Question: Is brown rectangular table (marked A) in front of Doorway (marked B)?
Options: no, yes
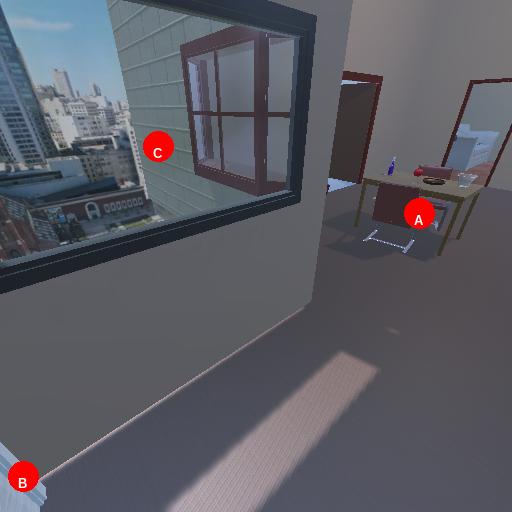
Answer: no